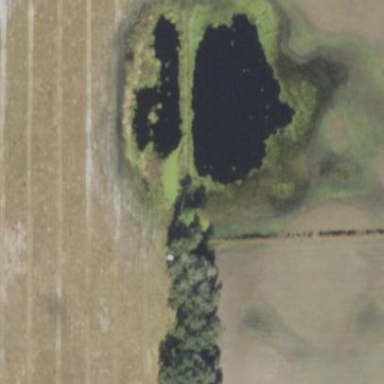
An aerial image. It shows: Marsh wetland.